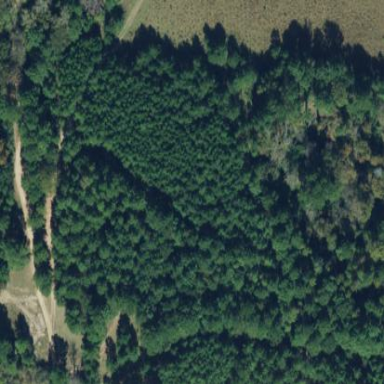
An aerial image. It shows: Evergreen needle-leaved forest.